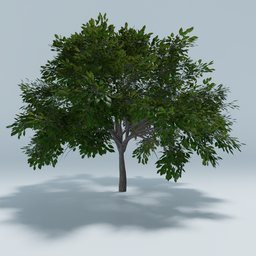
Label: nature